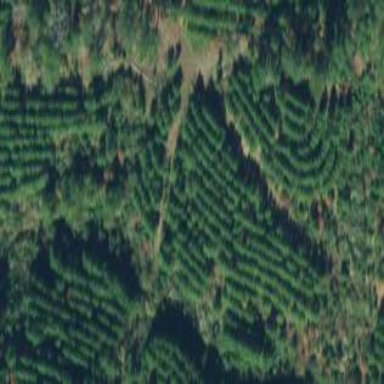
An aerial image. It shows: Evergreen forest with needle-leaved trees.